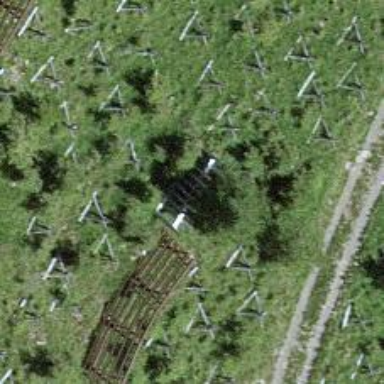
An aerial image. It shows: Snow fence that is man-made.